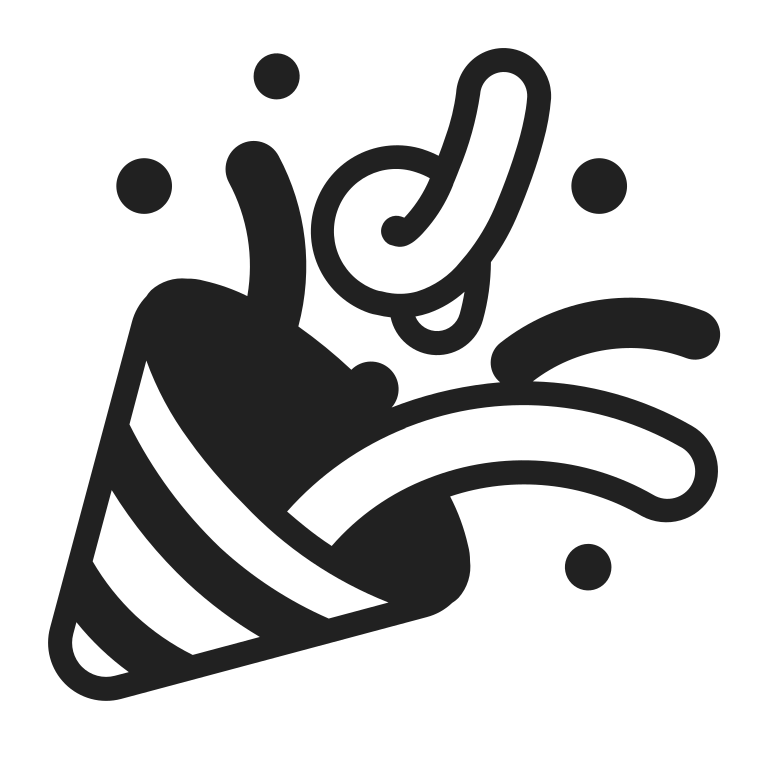
party popper high contrast